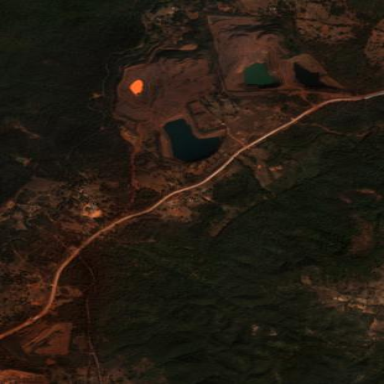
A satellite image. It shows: Quarry area.